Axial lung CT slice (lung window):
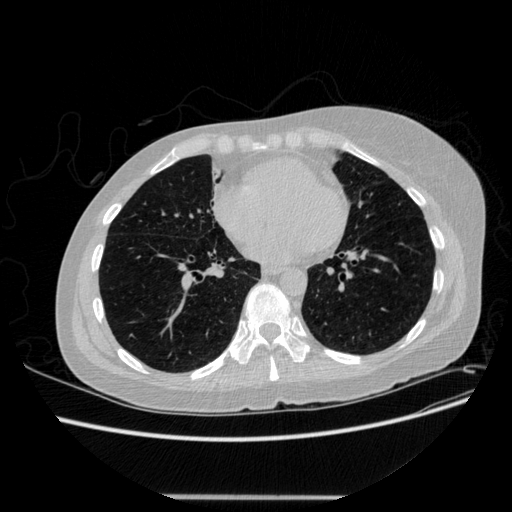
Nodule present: no